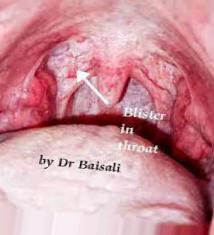
Condition: Mouth Ulcer